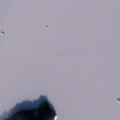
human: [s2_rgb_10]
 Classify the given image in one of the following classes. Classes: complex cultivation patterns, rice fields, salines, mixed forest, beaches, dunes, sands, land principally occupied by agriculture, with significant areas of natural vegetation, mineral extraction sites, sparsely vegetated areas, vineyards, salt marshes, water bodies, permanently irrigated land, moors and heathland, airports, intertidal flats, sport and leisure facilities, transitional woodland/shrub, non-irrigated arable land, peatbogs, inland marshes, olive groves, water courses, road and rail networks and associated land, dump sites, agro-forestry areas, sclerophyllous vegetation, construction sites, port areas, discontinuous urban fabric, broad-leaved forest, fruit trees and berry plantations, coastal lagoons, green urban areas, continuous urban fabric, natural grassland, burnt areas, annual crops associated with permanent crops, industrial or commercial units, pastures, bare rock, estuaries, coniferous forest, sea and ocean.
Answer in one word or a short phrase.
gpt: mixed forest, water bodies